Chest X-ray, PA view. Patient: 61 years old, sex F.
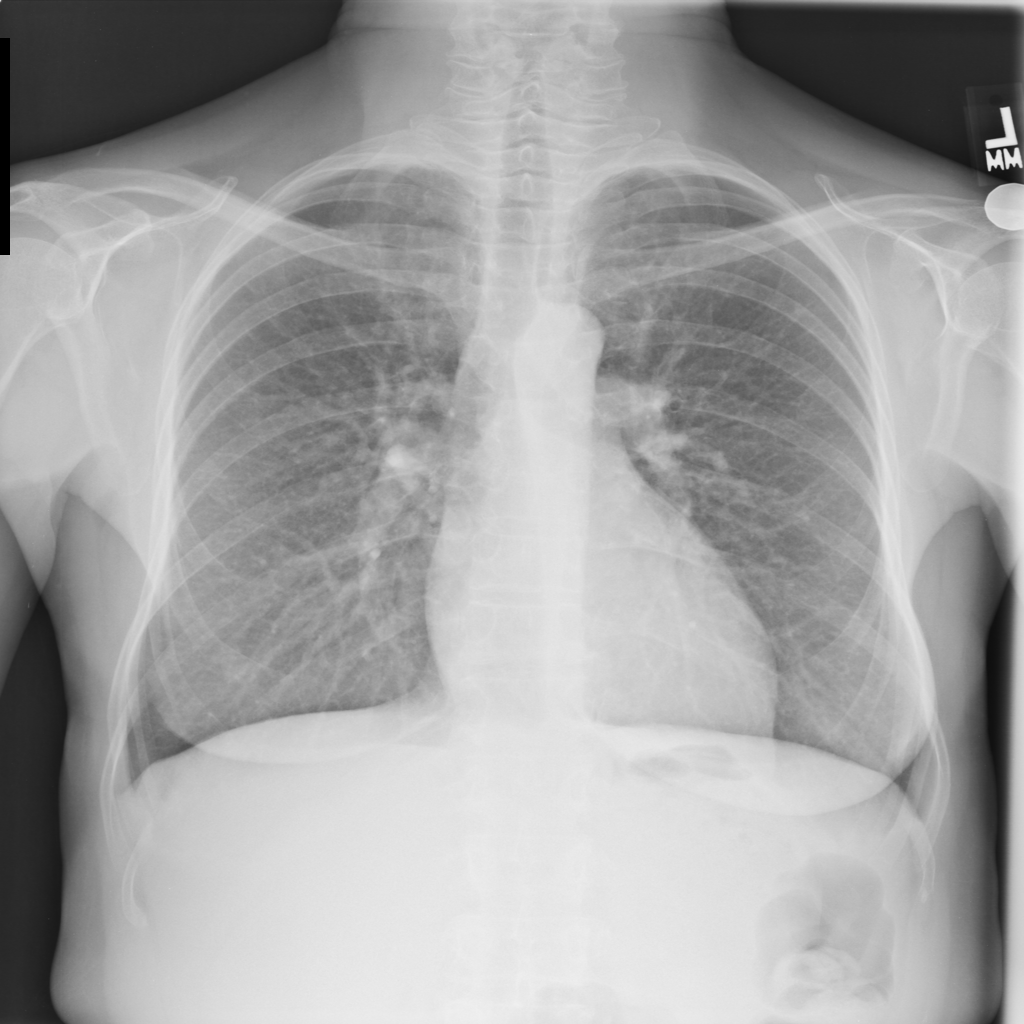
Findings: No Finding